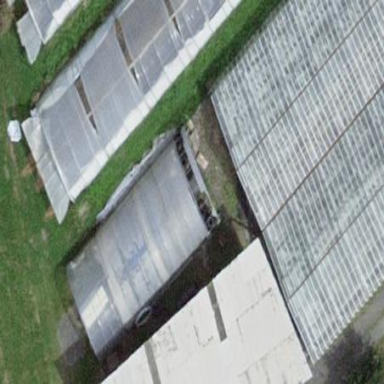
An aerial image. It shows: Greenhouse.